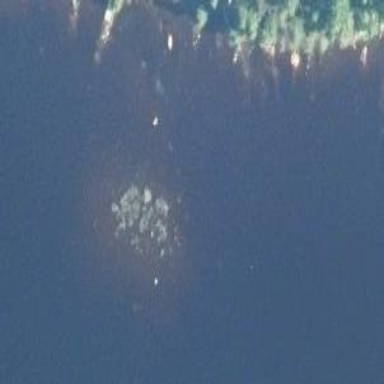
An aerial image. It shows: Small islet made of natural rock.